Chest X-ray. View position: PA
Patient age: 73
Patient sex: M
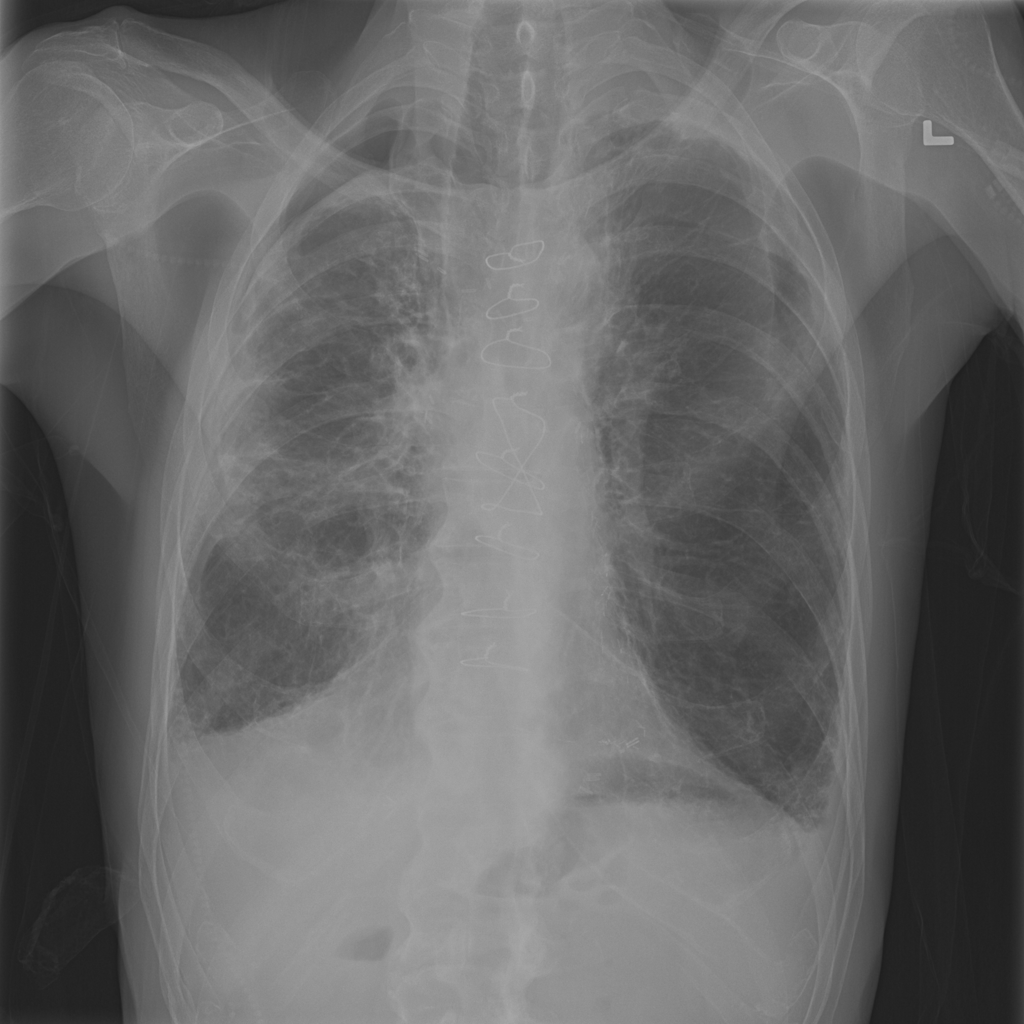
Finding: Pneumothorax